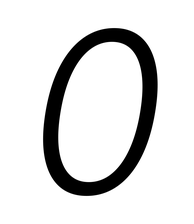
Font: Inter-Italic_Light_Italic